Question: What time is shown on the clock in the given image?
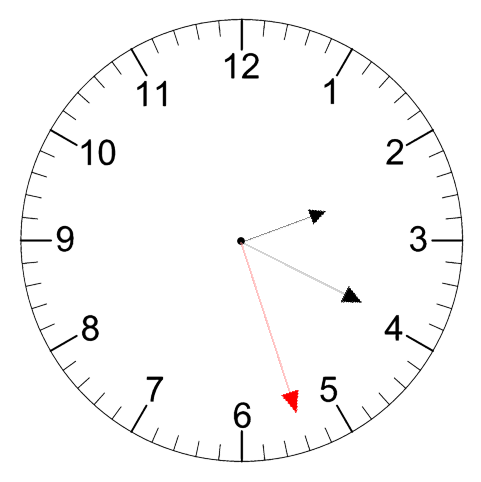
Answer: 02:19:27